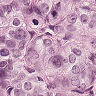
Metastatic tissue present: yes